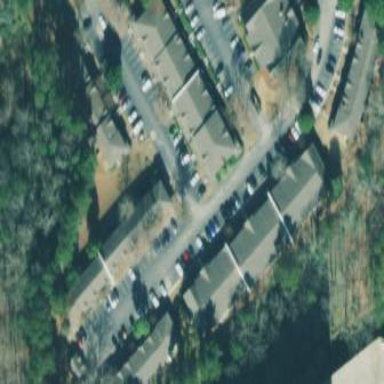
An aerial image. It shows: Building with hipped roof.